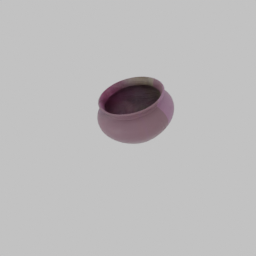
Label: decoration